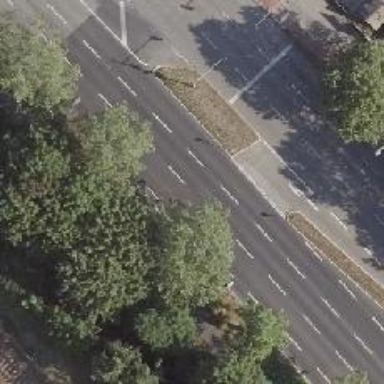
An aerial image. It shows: Primary highway with dual carriageway. The surface is asphalt. There is asphalt cycleway on the right side.